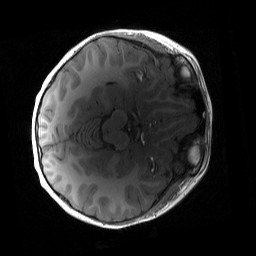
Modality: T1w
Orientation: axial
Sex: female
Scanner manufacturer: siemens
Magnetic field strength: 3 T
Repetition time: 1.9 s
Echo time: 0.00243 s